Question: I am creating a database that has a table called tblOne

I added a the column 'ID' and i forgot to disallow Nulls.
I am trying to change that with the query
'''
ALTER TABLE tblOne
ALTER COLUMN ID int NOT NULL;
'''
I am seeing the following error:
Cannot insert the value NULL into column 'ID', table 'city.dbo.tblOne'; column does not allow nulls. UPDATE fails.
Ive used this query before. So I'm sure there is some small mistake I'm not seeing.
The statement has been terminated.
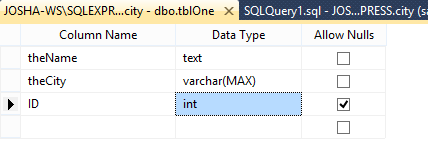
Answer: > Cannot insert the value NULL into column 'ID', table 'city.dbo.tblOne'; column does not allow nulls. UPDATE fails.
By the sounds of it the table already contains data. With that column containing NULL's already. If you try to change the column to not allow nulls, but there is already a null value in, then the modification will fail. First change the data in that column so that it is not null, and then run your ALTER statement again